Aerial crown-view tile of a tropical tree (Barro Colorado Island, Panama), acquired 20250124:
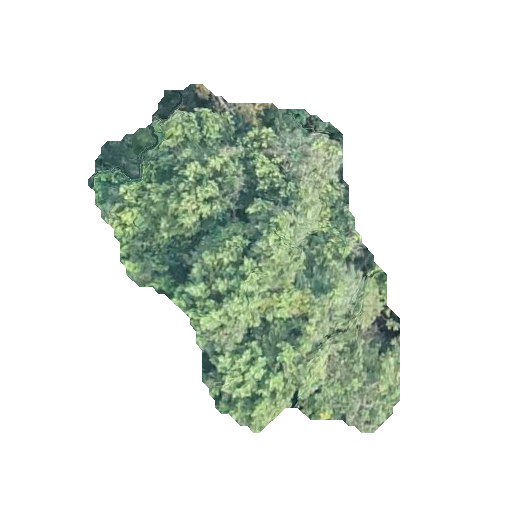
Species: Calophyllum longifolium
GBIF accepted scientific name: Calophyllum longifolium
Crown area: 103.617 m²